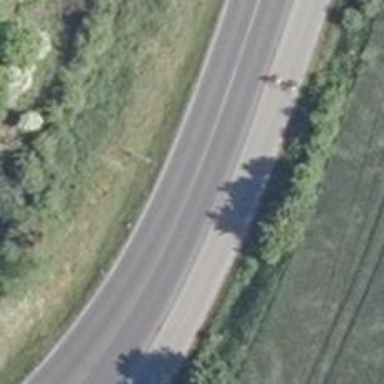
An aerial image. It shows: Trunk link highway.